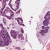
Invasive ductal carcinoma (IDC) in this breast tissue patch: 1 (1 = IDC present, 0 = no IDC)